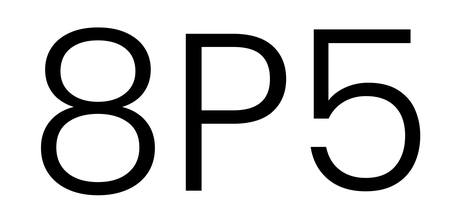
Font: Poppins-Light